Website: bh-photo
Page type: gifting
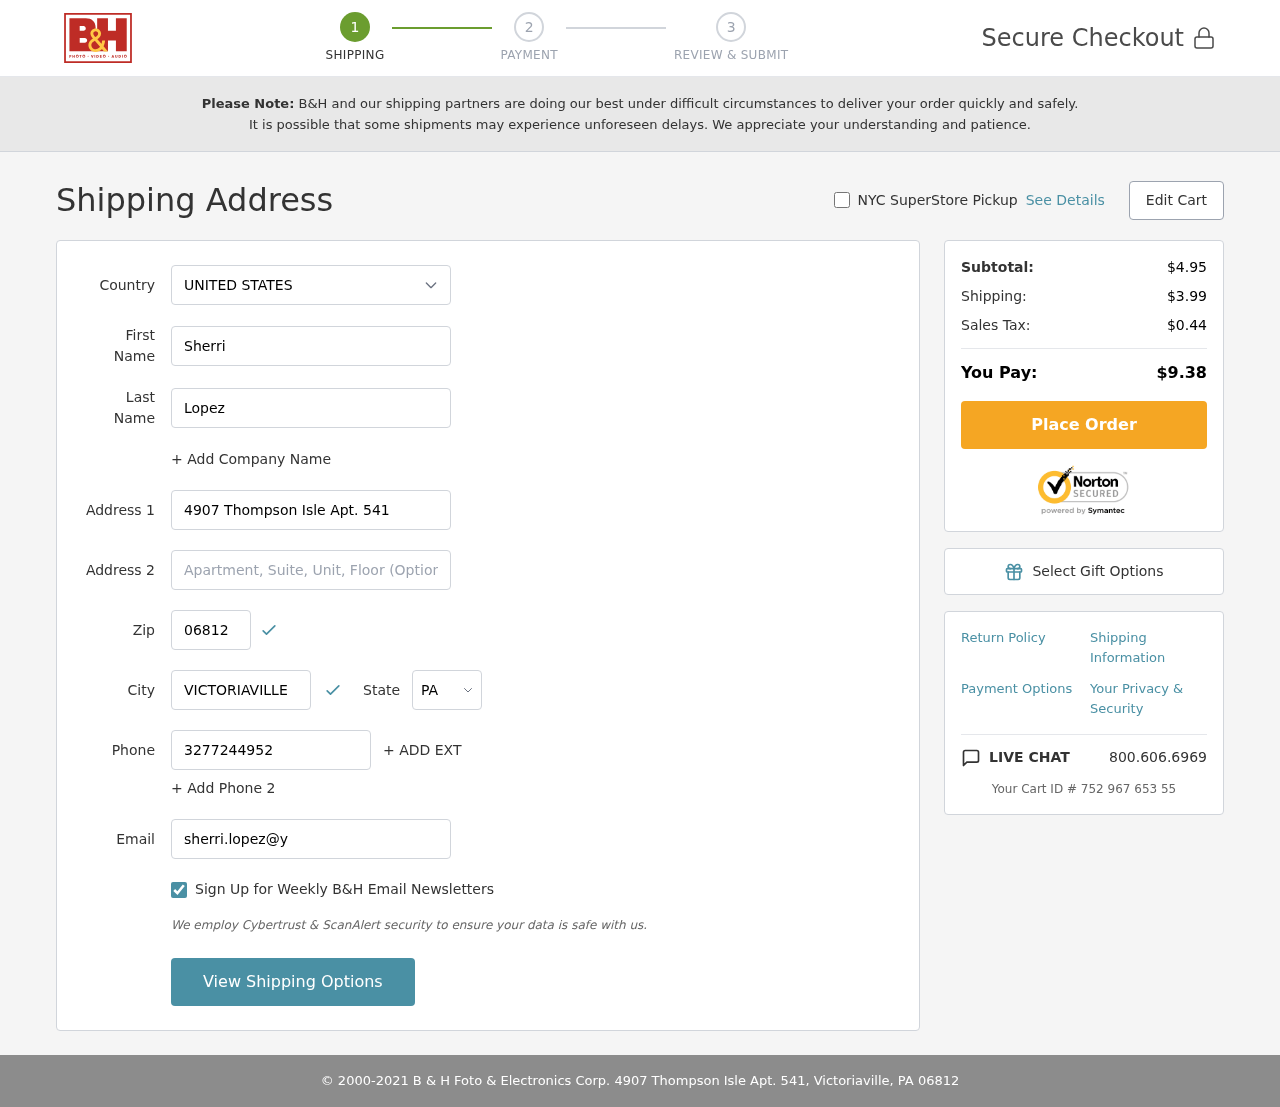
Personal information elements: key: PII_CITY
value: Victoriaville
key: PII_COUNTRY
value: United States
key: PII_EMAIL
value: sherri.lopez@yahoo.com
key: PII_FIRSTNAME
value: Sherri
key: PII_LASTNAME
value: Lopez
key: PII_PHONE
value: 3277244952
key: PII_POSTCODE
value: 06812
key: PII_STATE_ABBR
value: PA
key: PII_STREET
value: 4907 Thompson Isle Apt. 541
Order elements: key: ORDER_SUBTOTAL
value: $4.95
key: ORDER_SHIPPING_COST
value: $3.99
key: ORDER_TAX
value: $0.44
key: ORDER_TOTAL
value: $9.38
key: ORDER_ID
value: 752 967 653 55